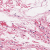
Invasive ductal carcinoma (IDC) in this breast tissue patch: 0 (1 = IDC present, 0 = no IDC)